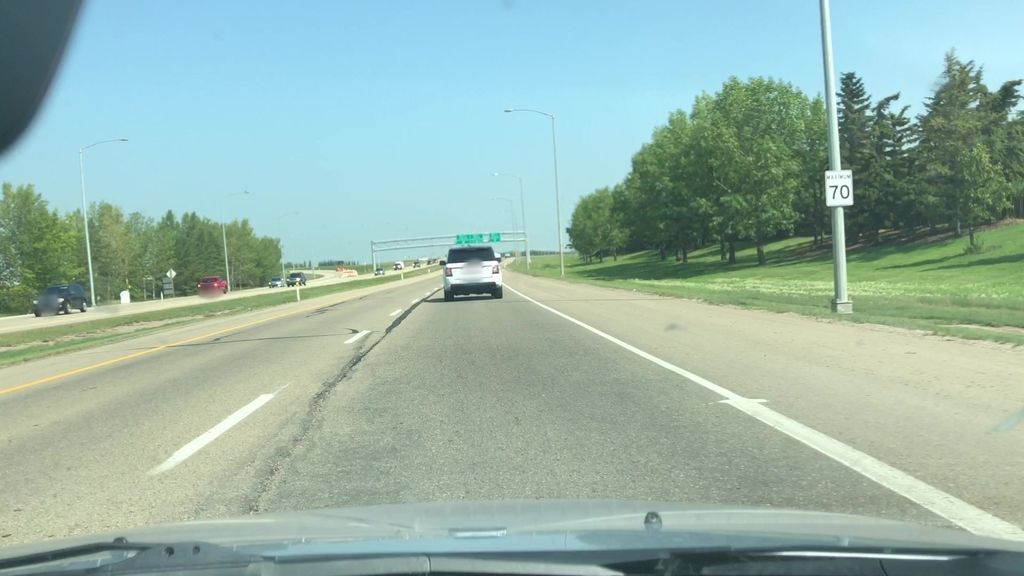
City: edmonton